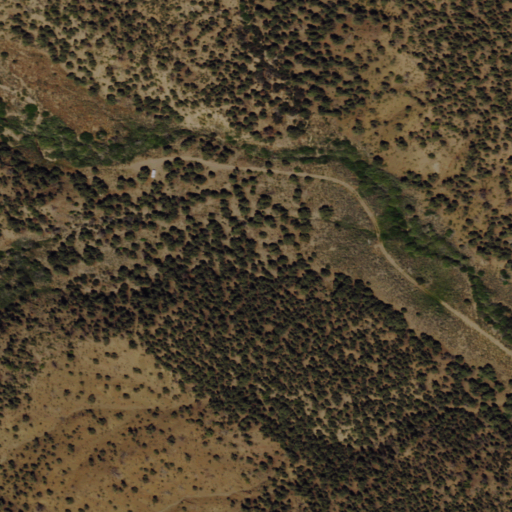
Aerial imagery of valley in Nevada named Poplar Canyon containing evergreen forest and shrub